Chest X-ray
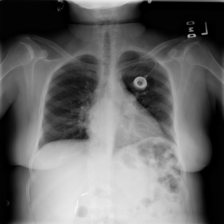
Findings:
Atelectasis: positive
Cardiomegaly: negative
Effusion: negative
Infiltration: negative
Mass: negative
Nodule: negative
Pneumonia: negative
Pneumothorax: negative
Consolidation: positive
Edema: negative
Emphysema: negative
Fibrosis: negative
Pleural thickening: negative
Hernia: negative